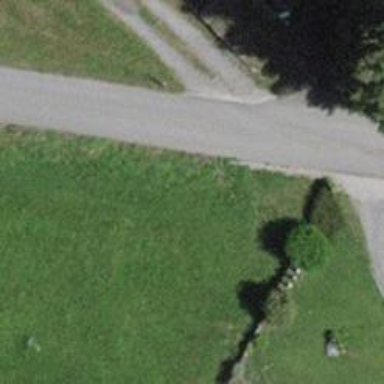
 categorized as unclassified. The road has grade1 tracktype."